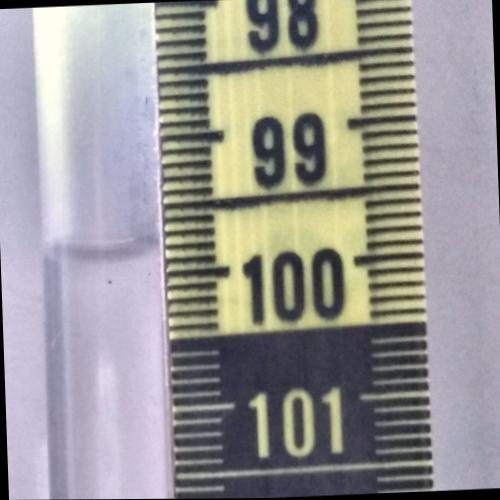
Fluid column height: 99.8 cm